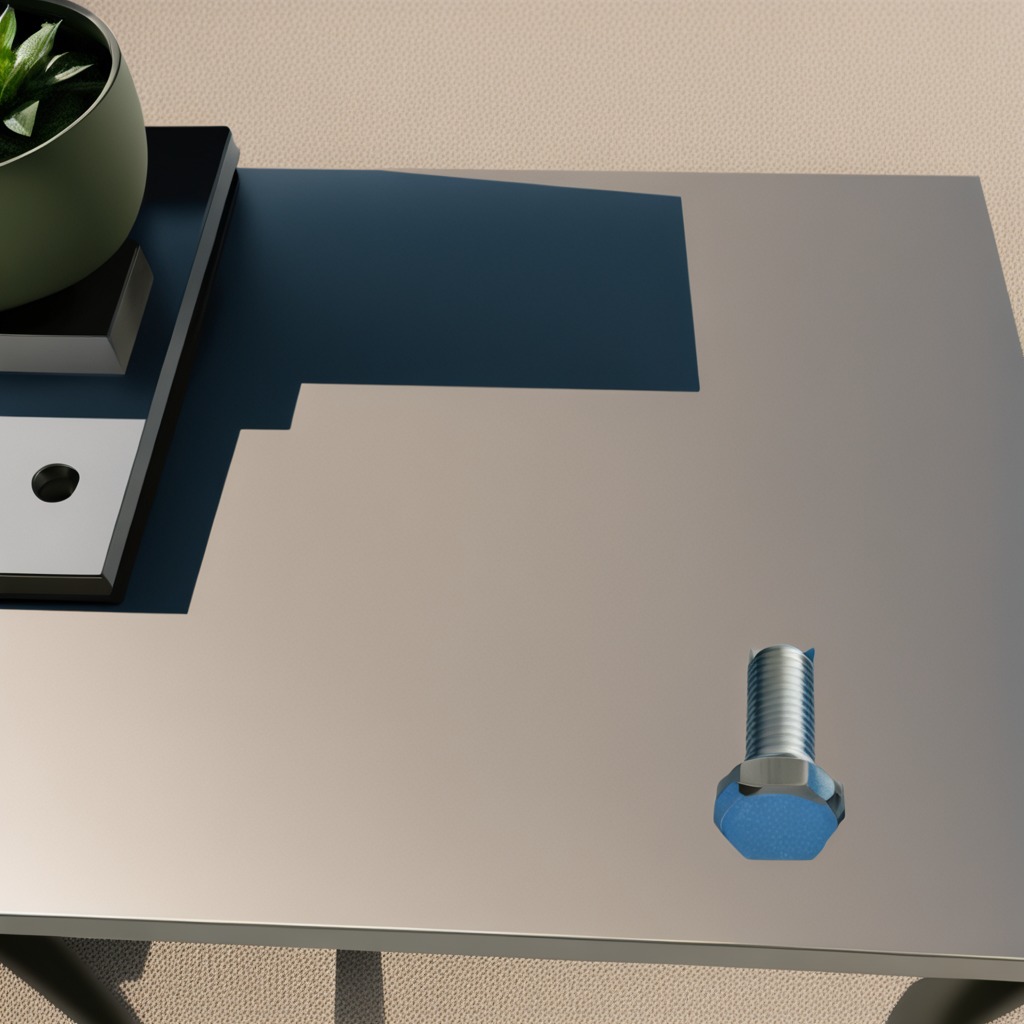
A metal screw lies on the table in a temporary outdoor tool station.